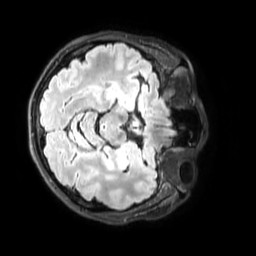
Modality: FLAIR
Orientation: axial
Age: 40
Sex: female
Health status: healthy
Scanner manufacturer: philips
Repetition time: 4.8 s
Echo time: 0.2812 s